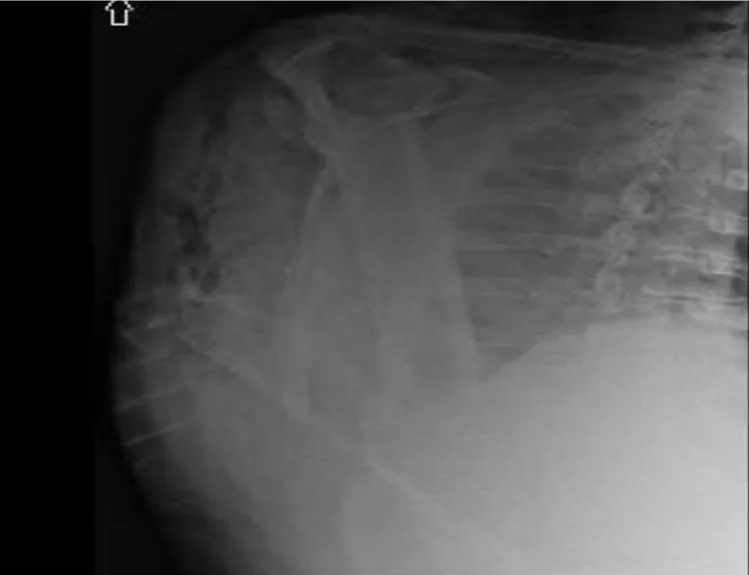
Right shoulder X Ray showing air in the soft tissues around shoulder.
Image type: radiology (x_ray)